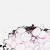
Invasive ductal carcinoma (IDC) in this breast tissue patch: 0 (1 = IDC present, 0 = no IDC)